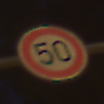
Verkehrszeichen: Geschwindigkeit50
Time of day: Night
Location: Outdoor (Urban)
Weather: Clear
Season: NotSpecified
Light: Artificial